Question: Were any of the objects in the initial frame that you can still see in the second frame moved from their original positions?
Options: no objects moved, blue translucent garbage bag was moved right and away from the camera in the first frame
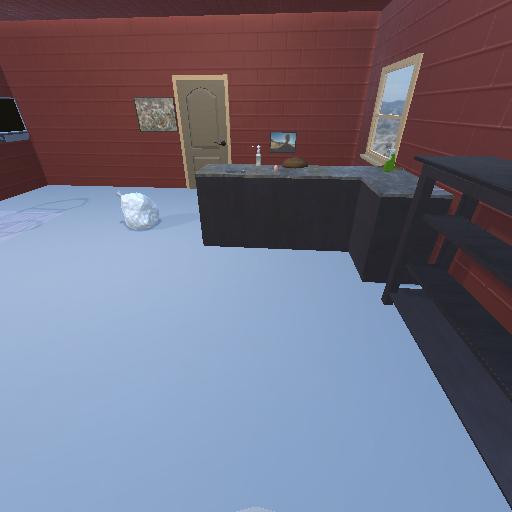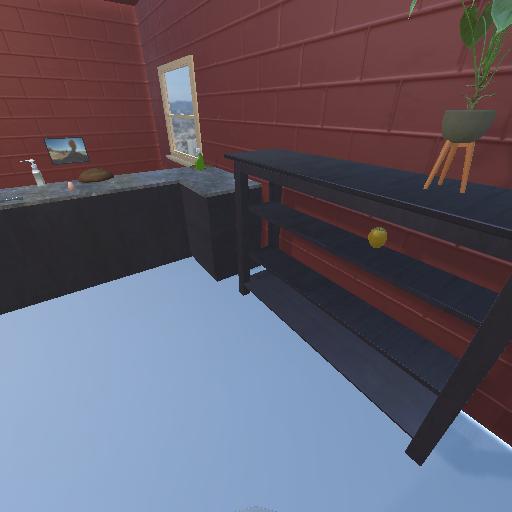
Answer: no objects moved